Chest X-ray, AP view. Patient: 67 years old, sex M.
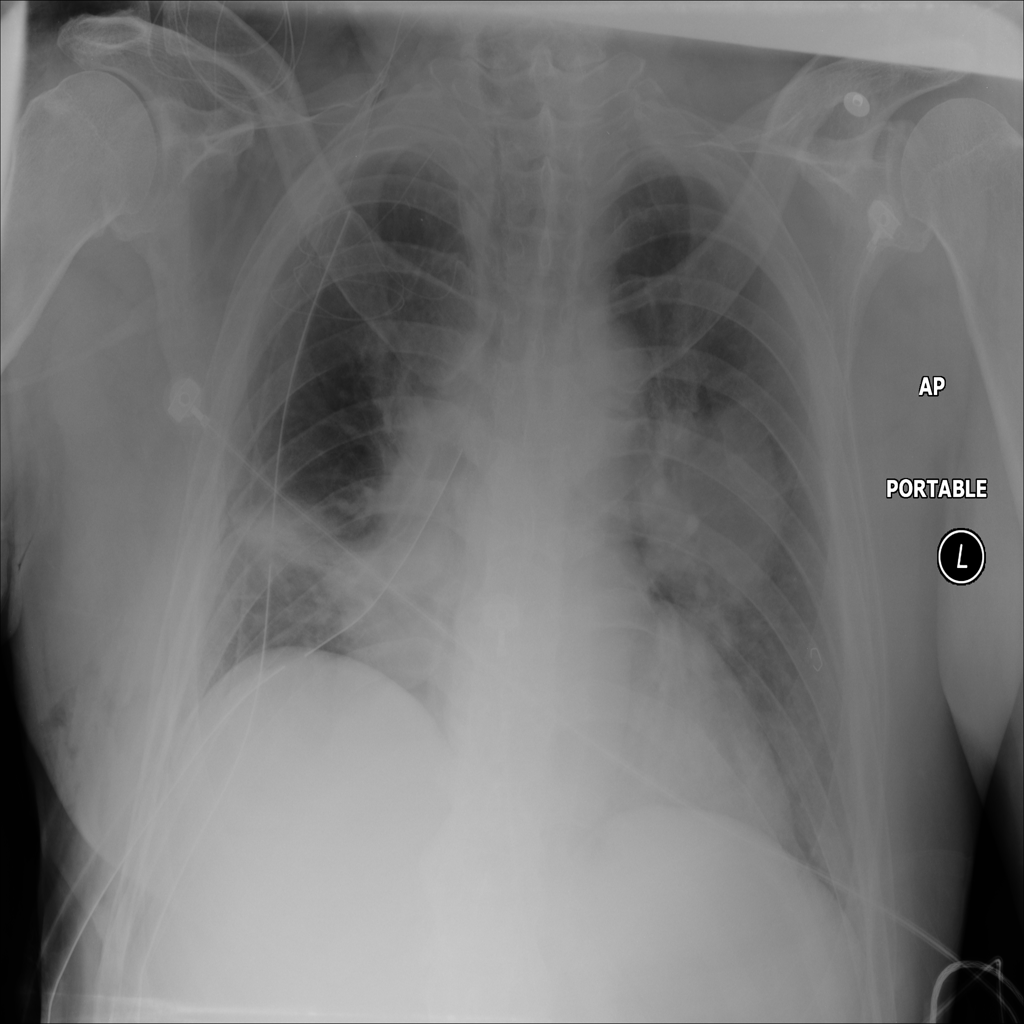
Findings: Atelectasis, Consolidation, Mass